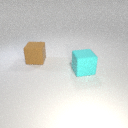
large brown rubber cube behind large cyan rubber cube